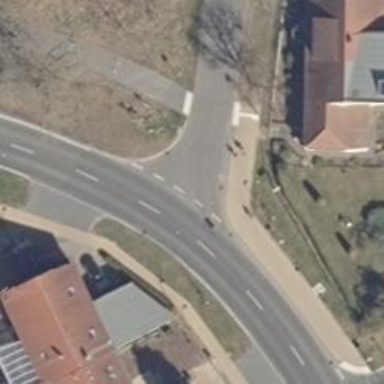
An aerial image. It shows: Sidewalk along the footway.